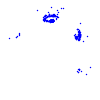
Particle: pion